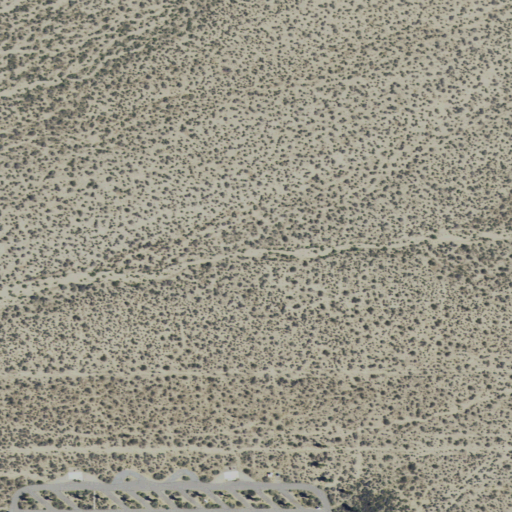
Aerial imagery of valley in California named Borrego Palm Canyon containing shrub and open development